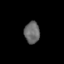
Tissue: skin
Cell type: Epithelial cells
Senescence score: 0.7224
Nuclear area (px): 328
Mean DAPI intensity: 105.351